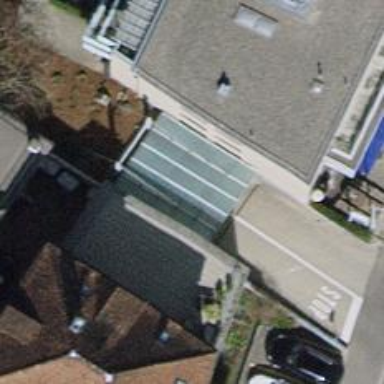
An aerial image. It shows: Parking entrance with concrete surface.